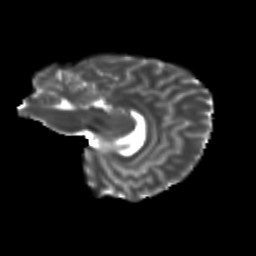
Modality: T2w
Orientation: sagittal
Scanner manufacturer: siemens
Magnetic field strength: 3 T
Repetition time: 9.2 s
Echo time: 0.084 s